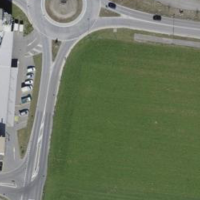
EUNIS habitat code: 54
Species observed at this site:
Primula veris